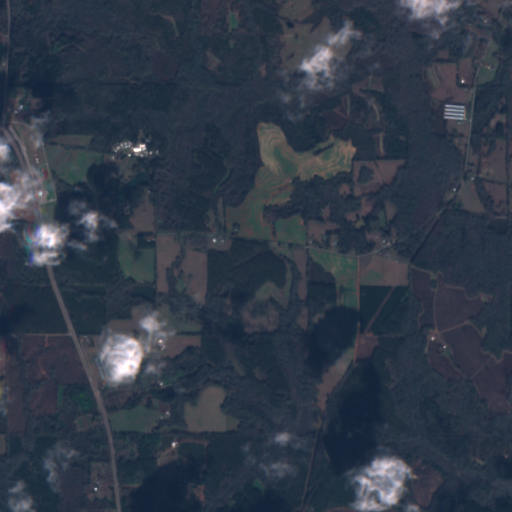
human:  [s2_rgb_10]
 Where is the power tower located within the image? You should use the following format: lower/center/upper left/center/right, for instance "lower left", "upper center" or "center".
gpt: The power tower is located in the upper right of the image.
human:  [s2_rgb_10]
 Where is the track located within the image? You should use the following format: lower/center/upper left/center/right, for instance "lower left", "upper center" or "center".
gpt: There is no track in the image.